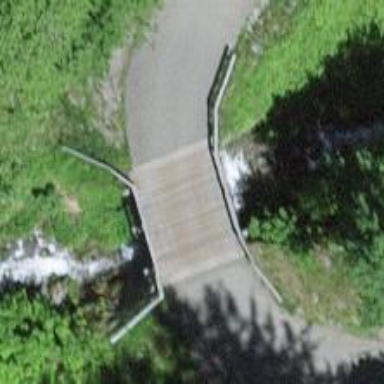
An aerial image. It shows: Unclassified road with bridge.